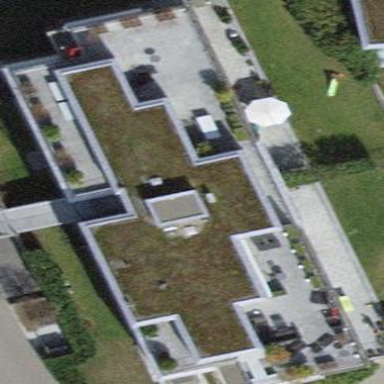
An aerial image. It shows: Image showing building with apartments.